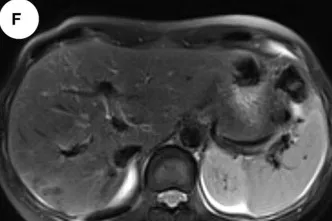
Imaging features of the patient. (F) Abdominal MRI enhancement showed the right lobe of the liver scattered flakes, irregular shape, enhanced edge uneven enhancement, lesions significantly reduced on follow-up day 418.
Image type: radiology (mri)